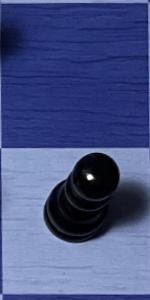
Label: Pawn_Black